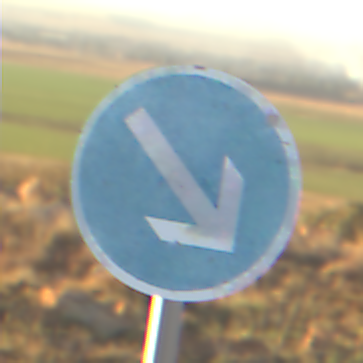
Verkehrszeichen: VorgeschriebeneVorbeifahrtRechts
Umgebung: Outdoor, Nature
Tageszeit: SunriseSunset
Wetter: Clear
Licht: Natural
Jahreszeit: NotSpecified
Kontrast: LowContrast